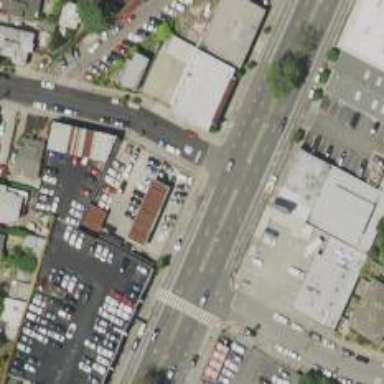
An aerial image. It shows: Commercial building with car shop.